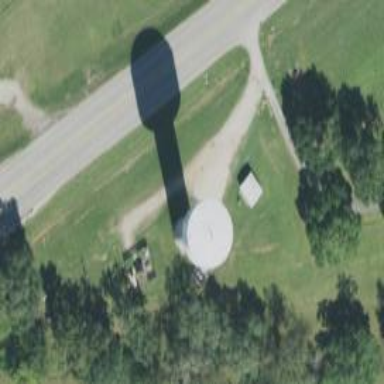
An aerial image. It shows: Water tower that is man-made.